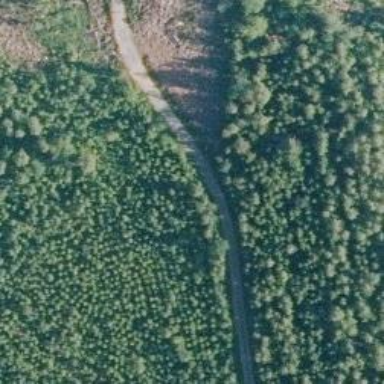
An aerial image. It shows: Unclassified road.